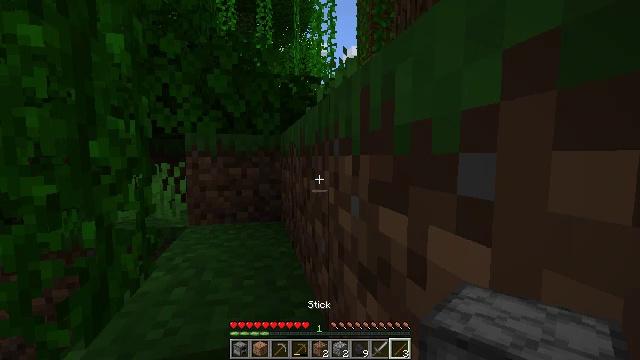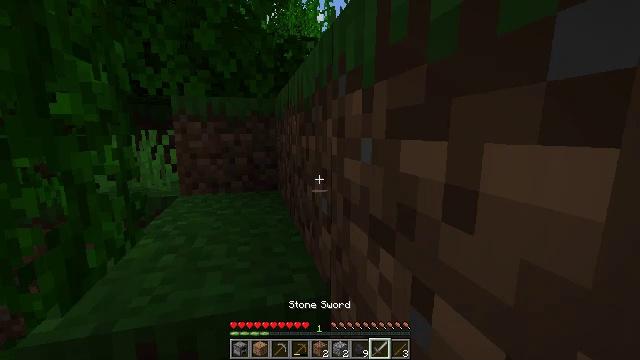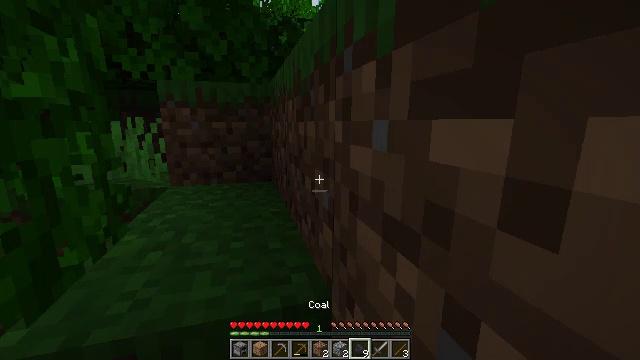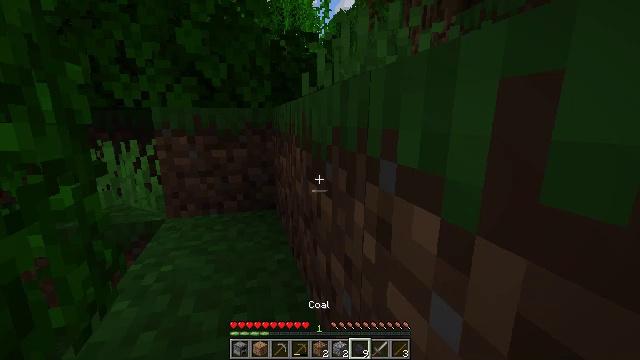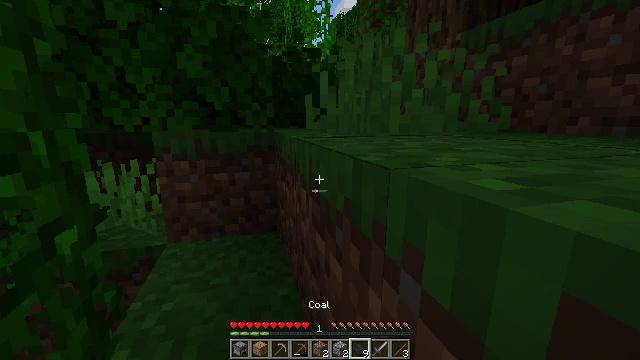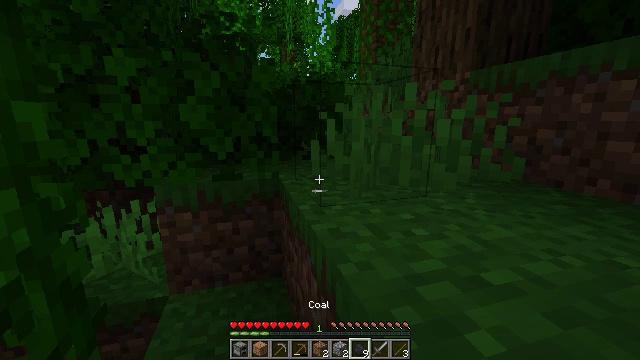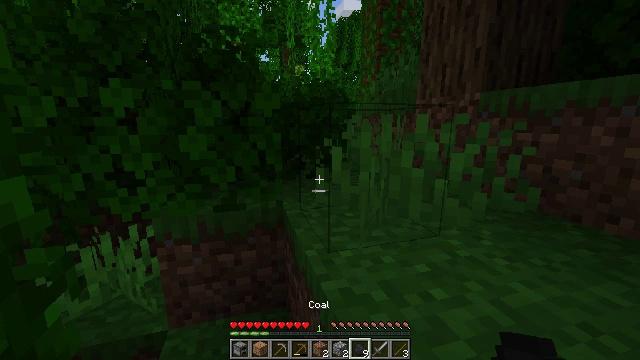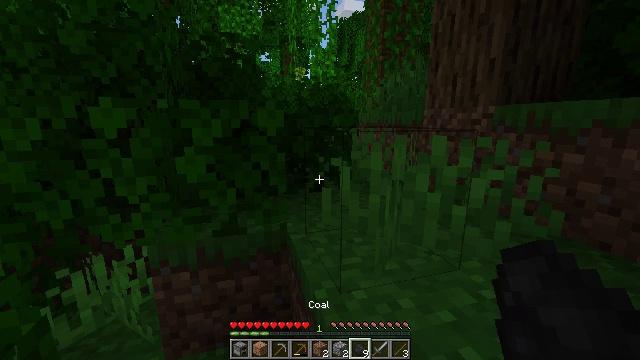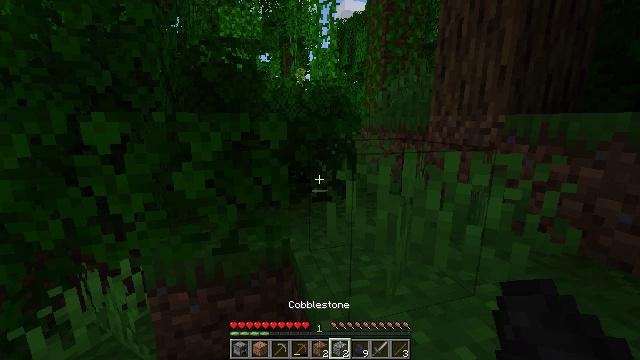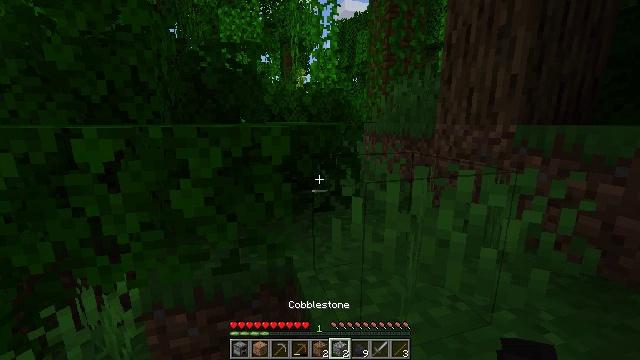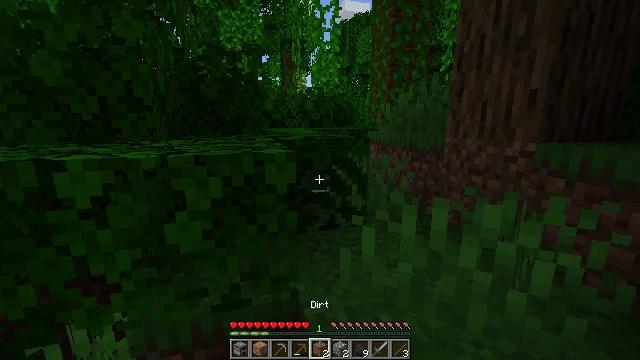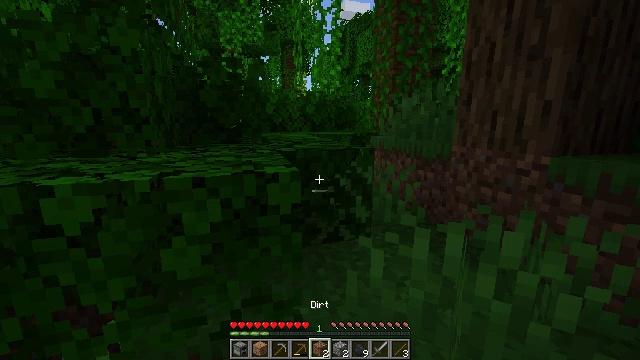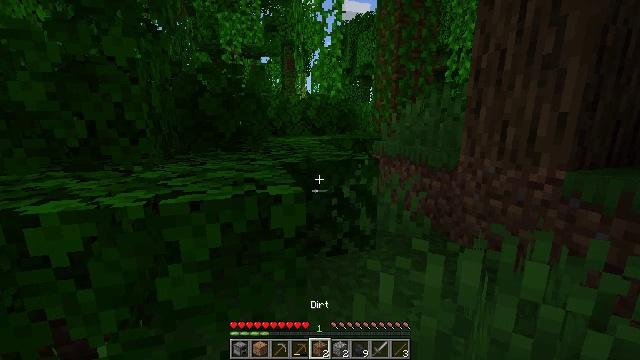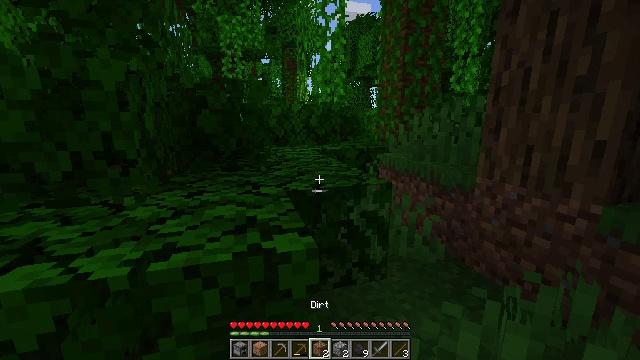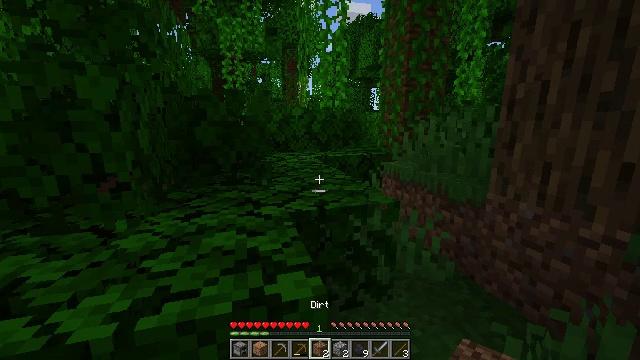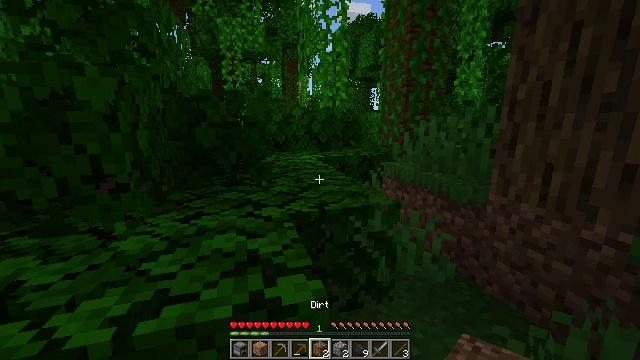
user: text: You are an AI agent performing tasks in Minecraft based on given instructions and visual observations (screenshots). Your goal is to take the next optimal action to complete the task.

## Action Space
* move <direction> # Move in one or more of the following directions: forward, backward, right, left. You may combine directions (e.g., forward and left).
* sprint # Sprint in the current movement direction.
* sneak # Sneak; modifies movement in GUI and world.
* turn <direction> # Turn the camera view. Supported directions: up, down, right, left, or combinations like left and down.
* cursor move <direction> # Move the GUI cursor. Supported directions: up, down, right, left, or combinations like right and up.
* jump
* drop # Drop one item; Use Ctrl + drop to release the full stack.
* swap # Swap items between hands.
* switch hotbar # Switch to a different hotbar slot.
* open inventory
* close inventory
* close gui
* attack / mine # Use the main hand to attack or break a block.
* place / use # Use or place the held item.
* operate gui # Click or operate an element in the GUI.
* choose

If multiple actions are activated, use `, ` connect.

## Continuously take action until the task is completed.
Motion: motion action
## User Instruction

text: Attack bamboo to gather it.
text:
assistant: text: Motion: move forward, turn down, jump
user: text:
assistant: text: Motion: move forward, turn right and down, jump
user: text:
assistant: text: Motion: move forward, jump
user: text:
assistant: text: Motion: move forward, jump
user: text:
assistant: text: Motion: move forward, jump
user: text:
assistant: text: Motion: move forward, jump
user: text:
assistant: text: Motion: move forward, jump
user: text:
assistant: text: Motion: move forward, jump
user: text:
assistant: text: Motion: move forward, jump
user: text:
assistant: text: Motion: move forward, jump
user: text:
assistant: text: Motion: move forward, jump
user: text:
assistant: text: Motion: move forward, jump
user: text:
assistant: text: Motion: move forward, jump
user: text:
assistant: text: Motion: move forward, jump
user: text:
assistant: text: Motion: move forward, jump
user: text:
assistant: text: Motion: move forward, jump
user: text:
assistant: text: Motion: move forward, jump
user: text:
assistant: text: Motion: move forward, jump
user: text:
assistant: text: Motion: move forward, jump
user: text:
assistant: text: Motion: move forward, jump
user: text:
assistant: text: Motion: move forward, jump
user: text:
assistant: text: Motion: move forward, jump
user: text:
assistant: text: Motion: move forward, turn up, jump
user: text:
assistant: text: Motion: move forward, turn up, jump
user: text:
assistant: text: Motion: move forward, jump
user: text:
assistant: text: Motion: move forward, jump
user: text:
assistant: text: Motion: move forward, jump
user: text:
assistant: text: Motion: move forward, jump
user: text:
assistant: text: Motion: move forward, jump
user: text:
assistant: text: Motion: move forward, jump